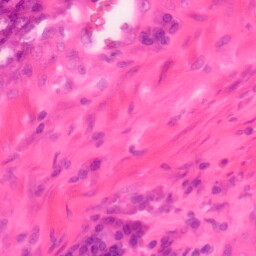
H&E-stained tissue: Colon